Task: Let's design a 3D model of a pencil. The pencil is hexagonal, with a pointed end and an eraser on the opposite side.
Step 129:
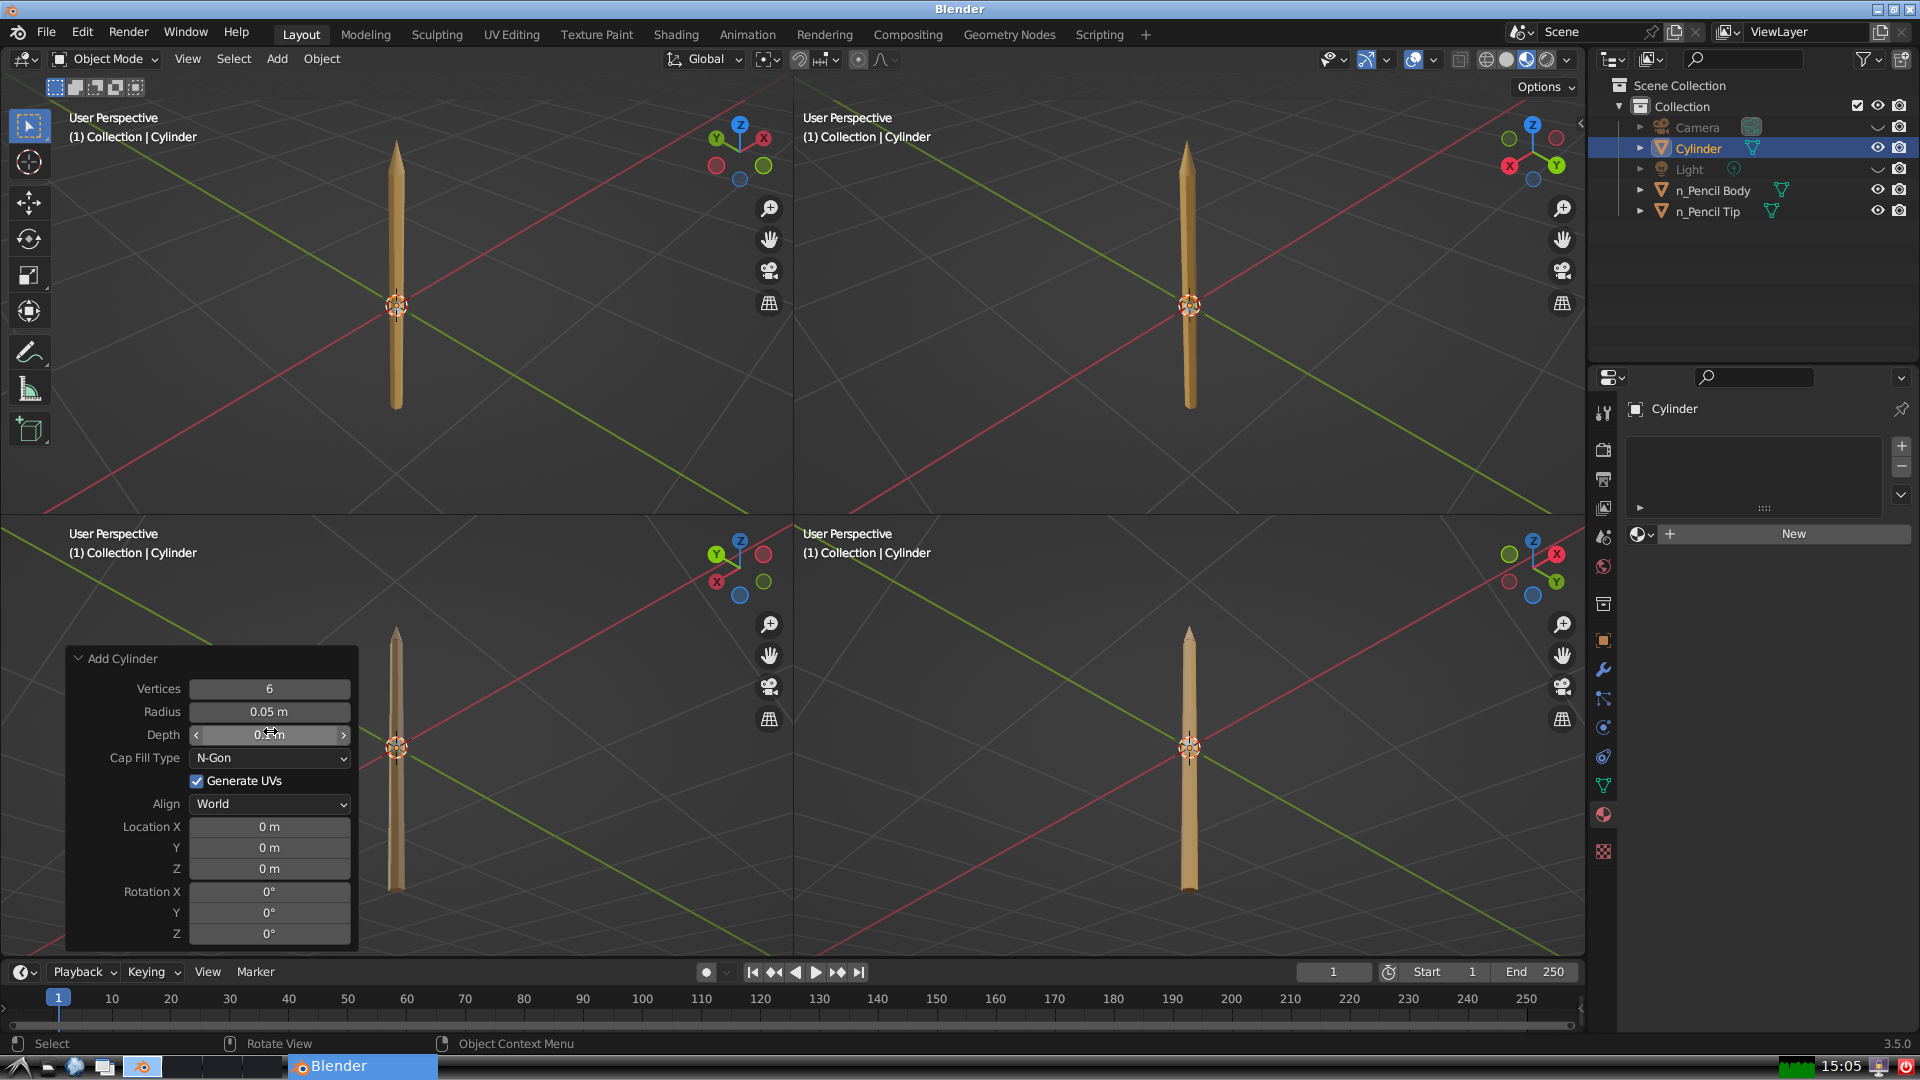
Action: {"mouse_move": [270, 824]}